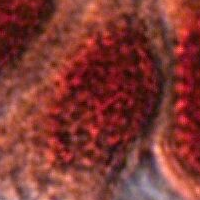
Label: prophase